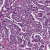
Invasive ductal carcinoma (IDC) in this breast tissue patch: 1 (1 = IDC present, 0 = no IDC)